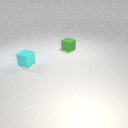
small green rubber cube to the right of small cyan rubber cube